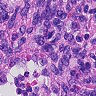
Metastatic tissue present: no